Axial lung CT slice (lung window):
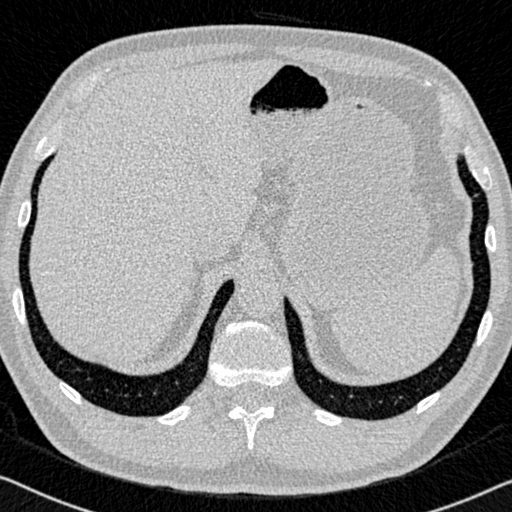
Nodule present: no